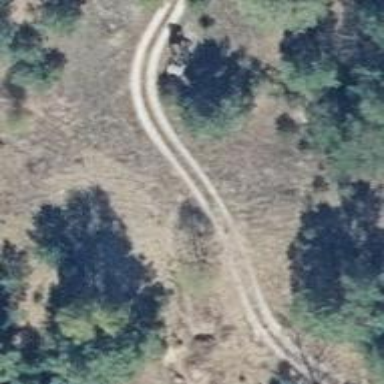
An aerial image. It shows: Sandy track with grade4 tracktype.